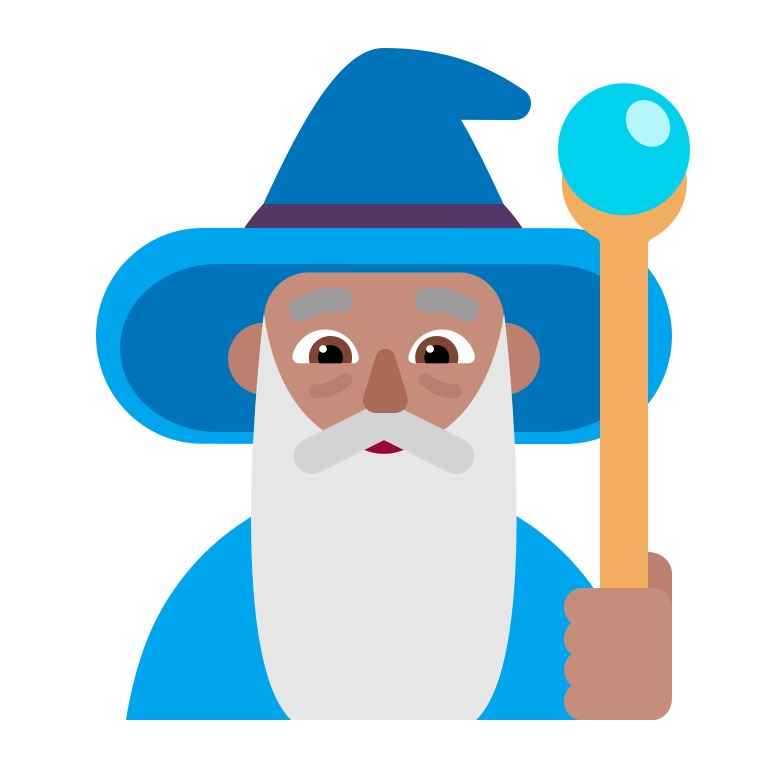
man mage flat